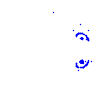
Particle: electron